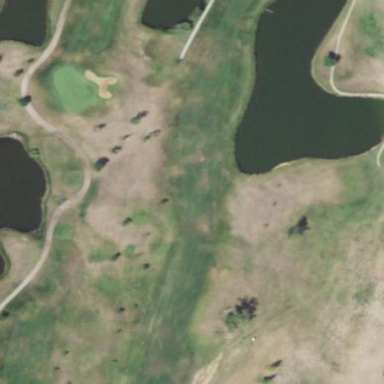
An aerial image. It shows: Grassy area designated as golf fairway.